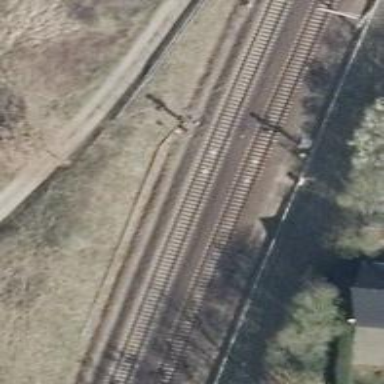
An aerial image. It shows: Railway signal.